Question: I have this image/polygon defined in css like this:
'''
.post-wrapper {
position: relative;
width: 250px;
height: 420px;
float: left;
background-color: #ddc;
-webkit-clip-path: polygon(50% 100%, 100% 50%, 50% 0, 0 50%);
-webkit-background-size: cover;
-moz-background-size: cover;
-o-background-size: cover;
background-size: cover;
}
'''
you can see the image:

It defines a sort of rectangle, this is a clickable image that redirects to another page, and people are able to click in any part of the rectangle but I only want them to click on the polygon. Anyone knows how can I do this here in my code?
<URL>
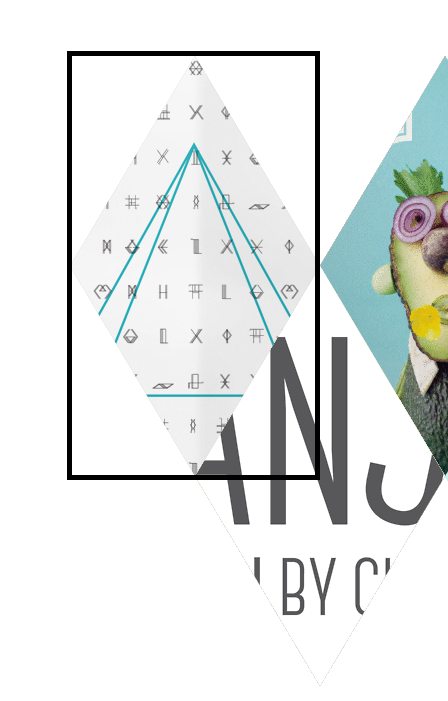
Answer: You may maintain the boundaries of the diamond shape and make only the part with the image clickable by using css transform properties. The point is to use the <URL>. Then, you need to "counter transform" the content so it isn't skewed.
<URL>
screenshot :

'''
a{
width: 216px;
height: 250px;
overflow:hidden;
display:inline-block;
background:red;
-webkit-backface-visibility:hidden; /* to reduce pixelisation on borders in chrome */
-webkit-transform-origin:0 0;
-ms-transform-origin:0 0;
transform-origin:0 0;
-webkit-transform: translate(55%,0) rotate(30deg) skewY(30deg);
-ms-transform: translate(55%,0) rotate(30deg) skewY(30deg);
transform: translate(55%,0) rotate(30deg) skewY(30deg);
}
.post-wrapper {
width: 250px;
height: 432px;
background: url(http://lorempixel.com/output/people-h-c-250-432-8.jpg) center center;
background-size: cover;
-webkit-transform-origin:0 0;
-ms-transform-origin:0 0;
transform-origin:0 0;
-webkit-transform: skewY(-30deg) rotate(-30deg) translate(-50%,0);
-ms-transform: skewY(-30deg) rotate(-30deg) translate(-50%,0);
transform: skewY(-30deg) rotate(-30deg) translate(-50%,0);
}
'''